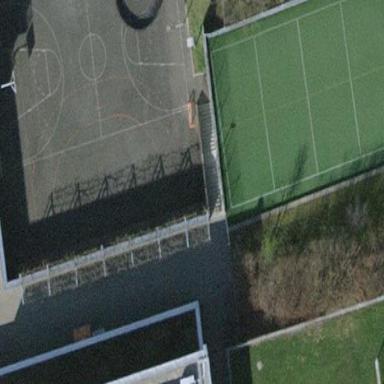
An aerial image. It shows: Soccer pitch for leisure land activities.